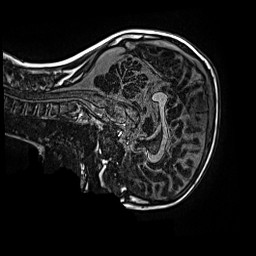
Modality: MP2RAGE
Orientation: sagittal
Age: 10
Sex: male
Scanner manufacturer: siemens
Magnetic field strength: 3 T
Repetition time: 4 s
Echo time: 0.00299 s